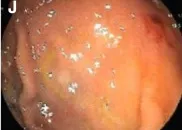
There is a transcendental intussusception, which can be unzipped by itself (I).
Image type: endoscopy (gi_endoscopy)